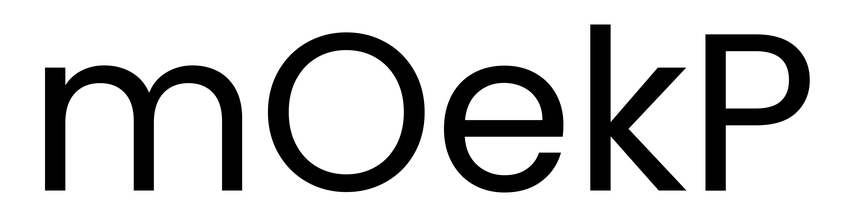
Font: Poppins-Regular